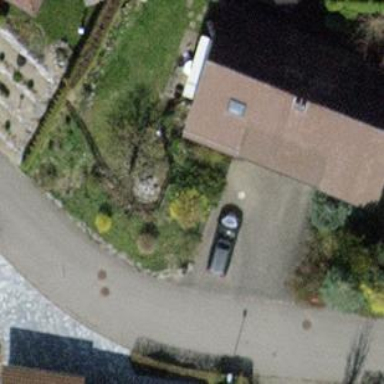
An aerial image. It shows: Semi-detached house with gabled roof.